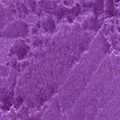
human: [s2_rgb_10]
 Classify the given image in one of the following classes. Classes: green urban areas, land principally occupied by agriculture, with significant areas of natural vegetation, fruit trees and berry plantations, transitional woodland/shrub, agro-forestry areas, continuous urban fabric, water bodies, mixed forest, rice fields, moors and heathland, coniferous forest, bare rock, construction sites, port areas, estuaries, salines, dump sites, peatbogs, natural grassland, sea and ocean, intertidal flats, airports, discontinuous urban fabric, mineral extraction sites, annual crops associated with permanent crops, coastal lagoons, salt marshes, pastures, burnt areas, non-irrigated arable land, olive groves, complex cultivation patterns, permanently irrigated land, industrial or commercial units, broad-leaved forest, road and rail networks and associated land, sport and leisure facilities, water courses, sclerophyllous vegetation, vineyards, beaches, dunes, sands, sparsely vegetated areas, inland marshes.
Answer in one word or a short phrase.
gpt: sea and ocean